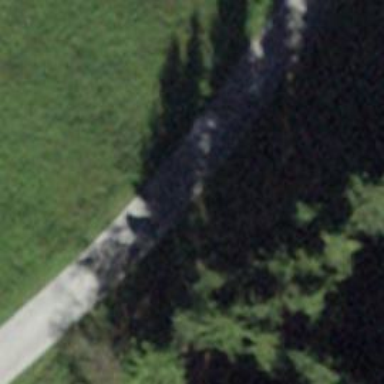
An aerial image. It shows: Hiking trail groomed in the classic style.